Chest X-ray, PA view. Patient: 58 years old, sex M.
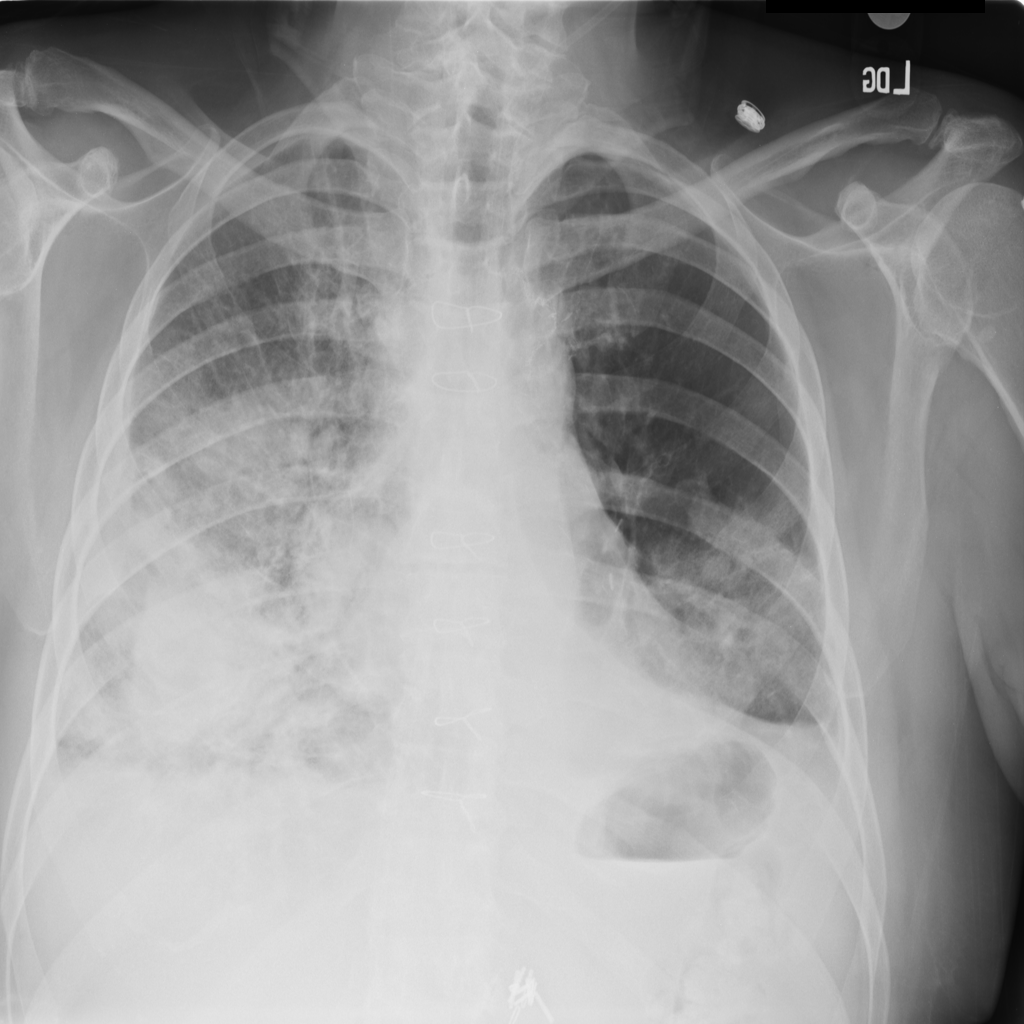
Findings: No Finding